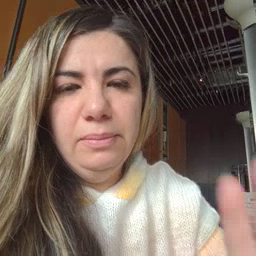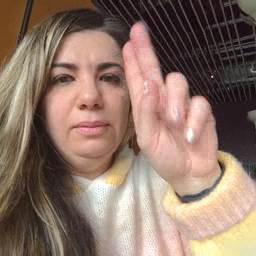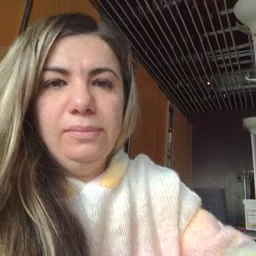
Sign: up